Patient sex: M
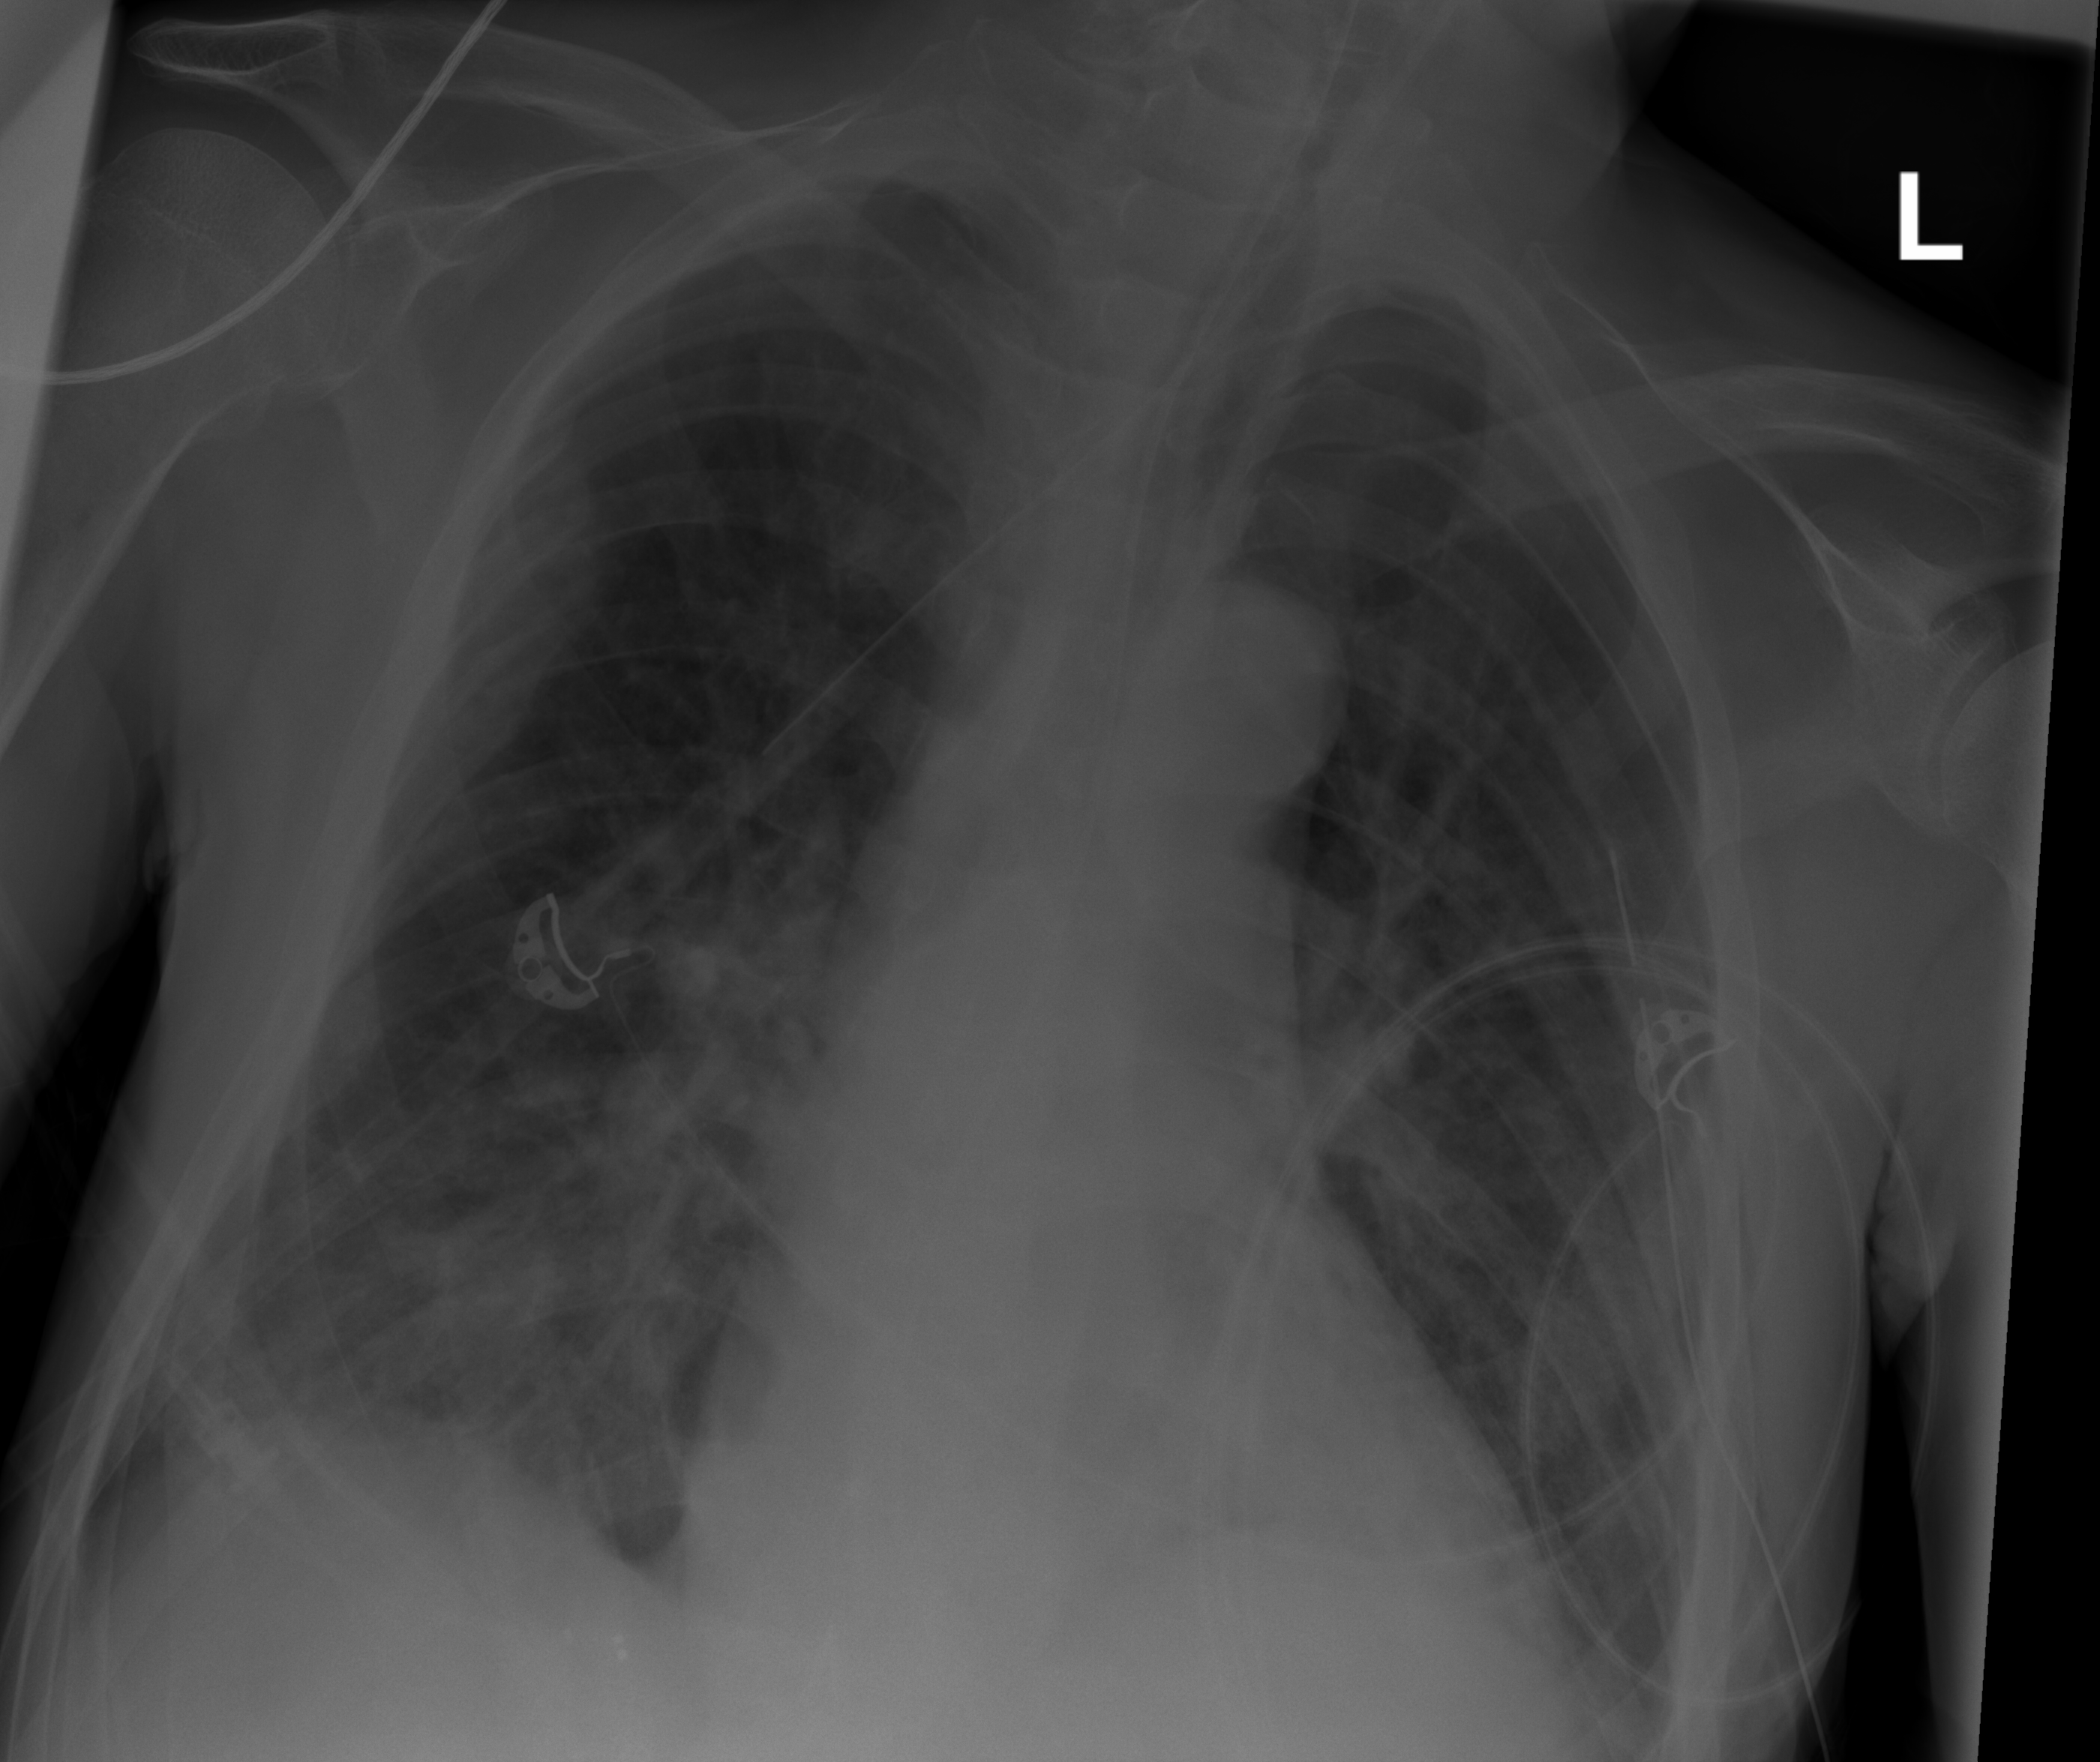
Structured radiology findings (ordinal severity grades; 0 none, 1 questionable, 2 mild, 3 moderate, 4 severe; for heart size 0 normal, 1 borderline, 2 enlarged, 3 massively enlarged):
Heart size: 2
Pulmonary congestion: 0
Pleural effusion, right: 0
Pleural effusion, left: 1
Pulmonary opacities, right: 3
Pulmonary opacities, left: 2
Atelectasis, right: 0
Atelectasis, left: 2